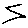
Label: zigzag